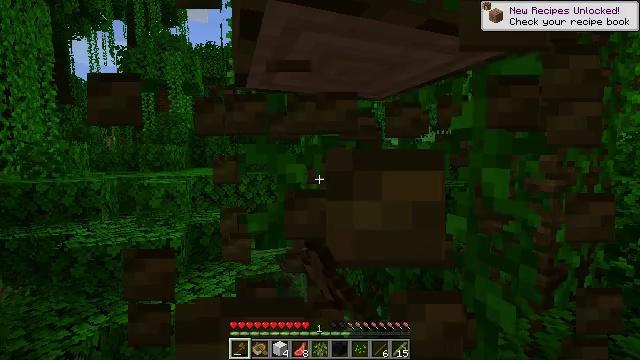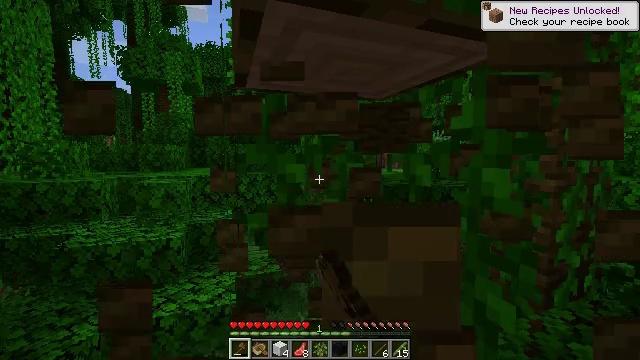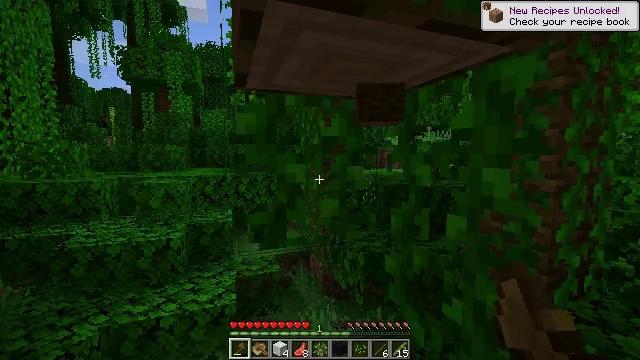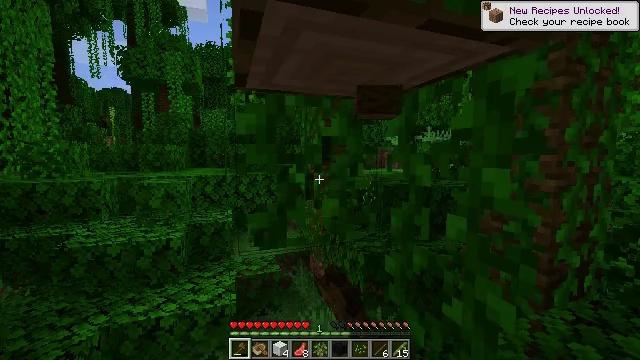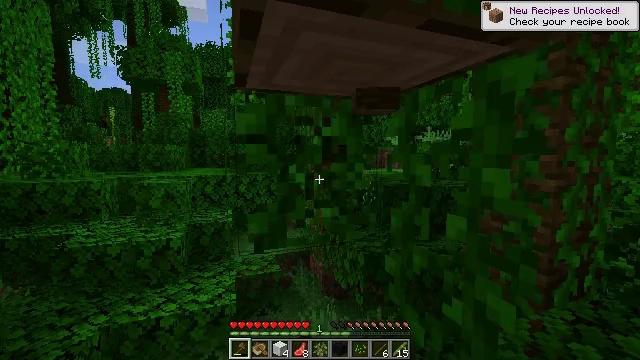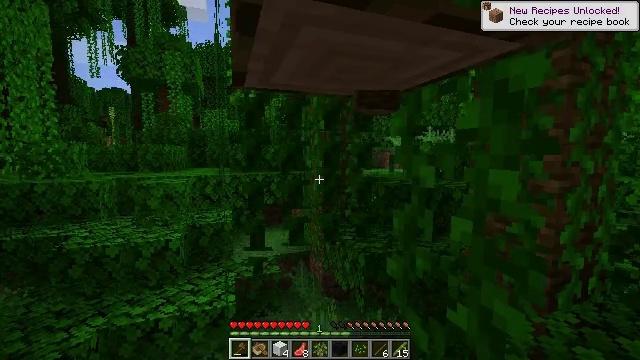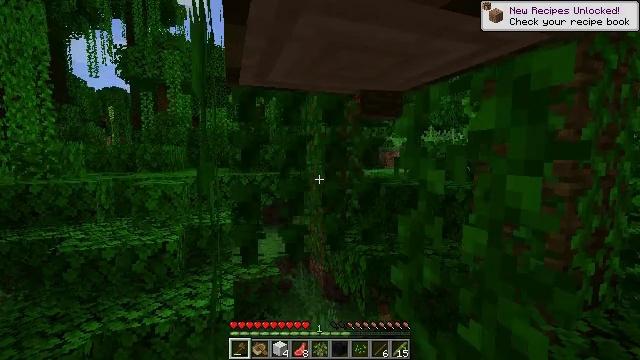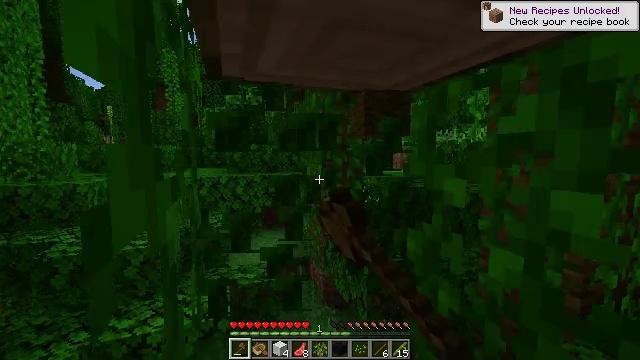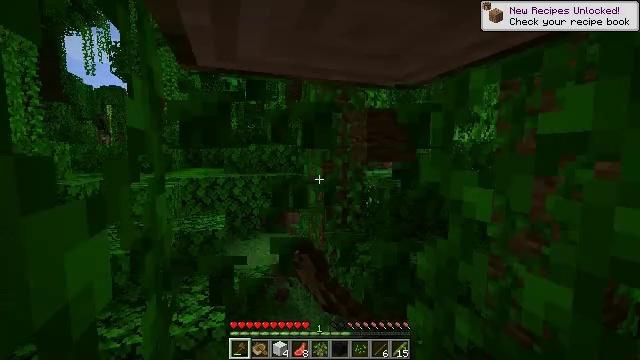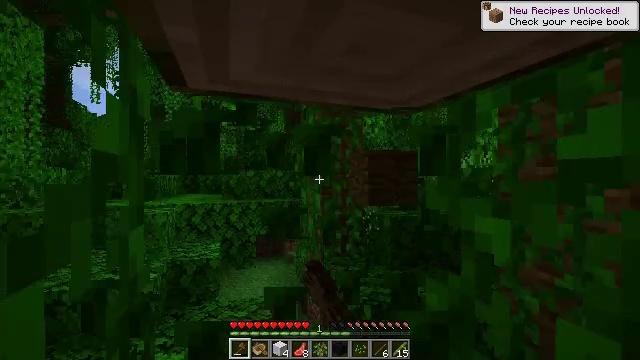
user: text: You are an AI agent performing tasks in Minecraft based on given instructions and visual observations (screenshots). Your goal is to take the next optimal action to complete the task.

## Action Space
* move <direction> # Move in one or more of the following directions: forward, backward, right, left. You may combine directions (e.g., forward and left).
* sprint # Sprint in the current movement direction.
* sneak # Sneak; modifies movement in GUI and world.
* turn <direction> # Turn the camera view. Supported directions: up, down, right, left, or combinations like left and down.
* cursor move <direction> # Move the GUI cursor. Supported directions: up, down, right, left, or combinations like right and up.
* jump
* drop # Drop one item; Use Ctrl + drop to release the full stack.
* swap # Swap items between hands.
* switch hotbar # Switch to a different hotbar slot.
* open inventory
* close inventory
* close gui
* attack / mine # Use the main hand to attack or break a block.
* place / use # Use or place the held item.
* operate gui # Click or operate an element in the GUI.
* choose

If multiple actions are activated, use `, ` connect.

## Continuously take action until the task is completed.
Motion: motion action
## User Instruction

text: Harvest vines off the surface.
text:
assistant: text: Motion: attack / mine
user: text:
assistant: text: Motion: attack / mine
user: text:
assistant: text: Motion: attack / mine
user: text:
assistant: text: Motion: attack / mine
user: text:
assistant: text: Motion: move forward, attack / mine
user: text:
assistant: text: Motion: move forward, attack / mine
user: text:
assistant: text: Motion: move forward, attack / mine
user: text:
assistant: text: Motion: move forward
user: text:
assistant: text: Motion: turn up
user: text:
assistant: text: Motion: no_op